Question: I need to have a bubble layout like this:

I have completed the work till this stage - <URL>
As I am not that skilled in CSS/Web design, I can only think of using table tr td.
But I can see I will need the bubbles to be aligned close to each other. If I go for table structure, I dont think it will work.
Please suggest some design structure, or I should go for other things, SVG, etc.
Thanks!
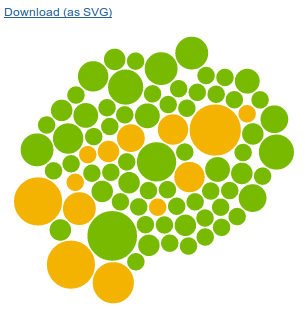
Answer: I hope this helps you :) I have fun with this.
(Also check out this for some great reading / viewing <URL>
Demo: <URL>
Uses: <URL>
Code:
'''
<style>
.circle
{
border-radius:50%;
text-align:center;
background:#efdeee;
display:inline-block;
margin:-5px;
}
</style>
<div id="container">
<?php
$xx = 1;
while ($xx <= 200) {
$thisx = rand(10,99);
echo '<div class="item circle" style="width:'.$thisx.'px;height:'.$thisx.'px;">&nbsp;</div>';
$xx++;
}
?>
</div>
<script src="https://cdnjs.cloudflare.com/ajax/libs/packery/1.4.1/packery.pkgd.min.js"></script>
<script>
var container = document.querySelector('#container');
var pckry = new Packery( container, {
// options
itemSelector: '.item',
gutter: 10
});
</script>
'''